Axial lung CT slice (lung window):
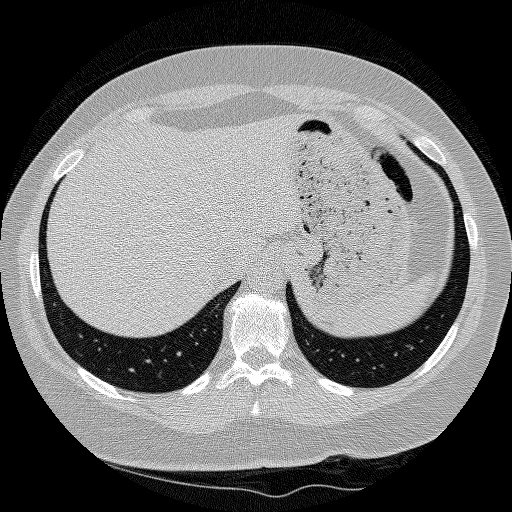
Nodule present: no